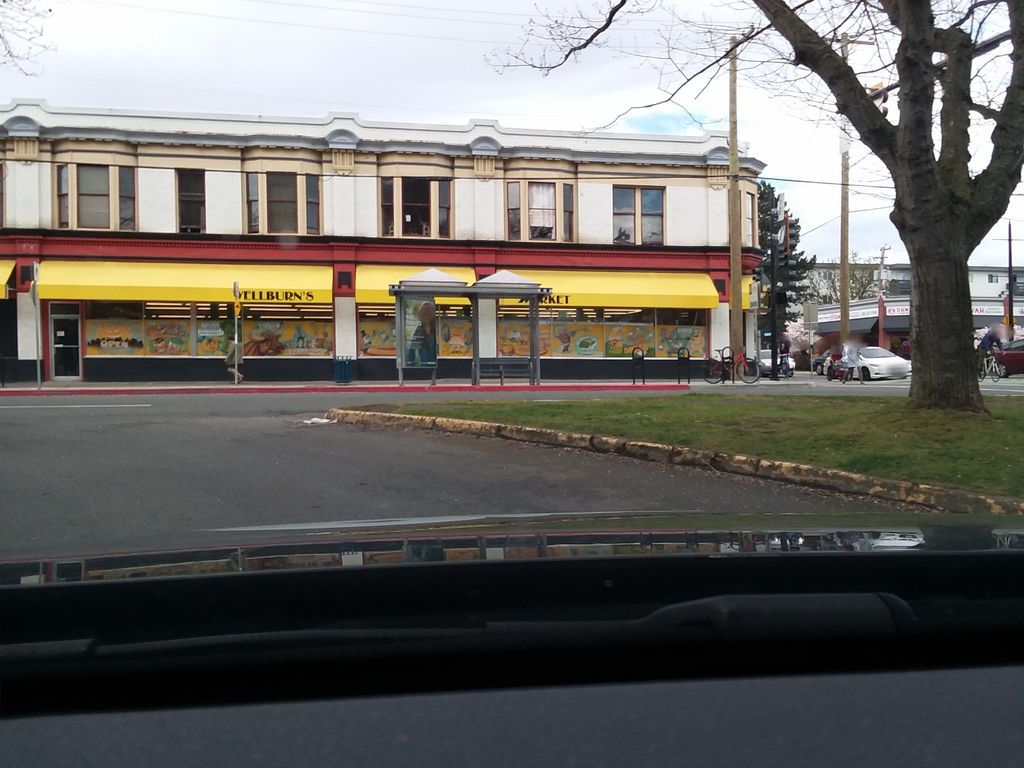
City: victoria